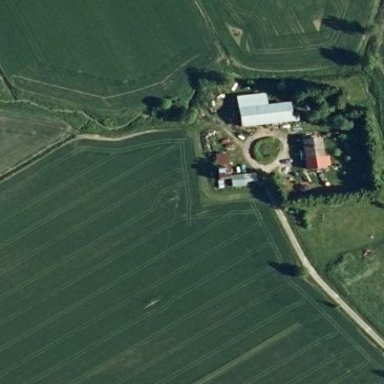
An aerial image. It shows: Farmyard area.